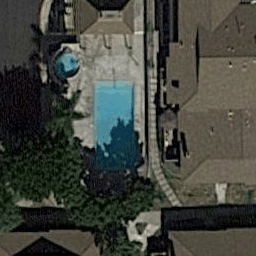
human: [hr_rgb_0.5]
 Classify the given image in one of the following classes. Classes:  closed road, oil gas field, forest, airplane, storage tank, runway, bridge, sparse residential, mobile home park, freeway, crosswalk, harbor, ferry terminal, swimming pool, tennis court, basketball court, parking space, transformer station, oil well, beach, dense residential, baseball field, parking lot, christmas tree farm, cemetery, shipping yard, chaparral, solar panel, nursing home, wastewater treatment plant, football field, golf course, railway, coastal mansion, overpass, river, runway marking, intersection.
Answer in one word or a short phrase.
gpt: swimming pool